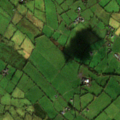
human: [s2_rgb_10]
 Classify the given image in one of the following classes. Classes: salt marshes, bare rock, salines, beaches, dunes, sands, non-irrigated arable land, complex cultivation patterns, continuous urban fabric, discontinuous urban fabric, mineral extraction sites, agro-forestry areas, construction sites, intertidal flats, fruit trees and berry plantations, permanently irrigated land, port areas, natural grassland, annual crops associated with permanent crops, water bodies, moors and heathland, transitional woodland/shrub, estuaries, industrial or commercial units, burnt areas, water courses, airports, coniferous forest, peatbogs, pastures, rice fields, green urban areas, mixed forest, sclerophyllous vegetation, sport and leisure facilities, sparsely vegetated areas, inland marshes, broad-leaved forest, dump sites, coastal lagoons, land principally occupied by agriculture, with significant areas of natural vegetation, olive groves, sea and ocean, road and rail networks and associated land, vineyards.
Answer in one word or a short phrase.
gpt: pastures